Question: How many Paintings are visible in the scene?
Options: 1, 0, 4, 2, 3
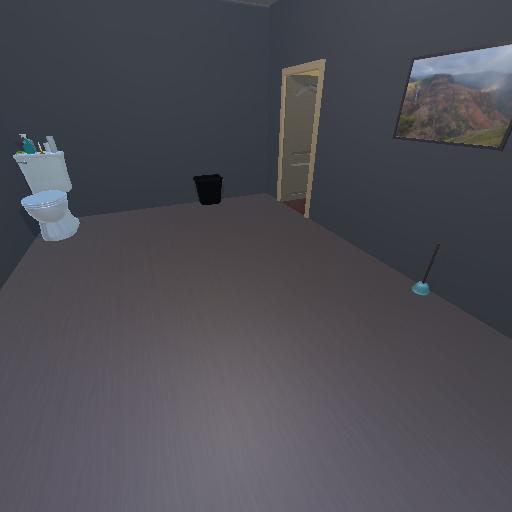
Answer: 1